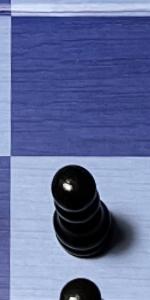
Label: Pawn_Black